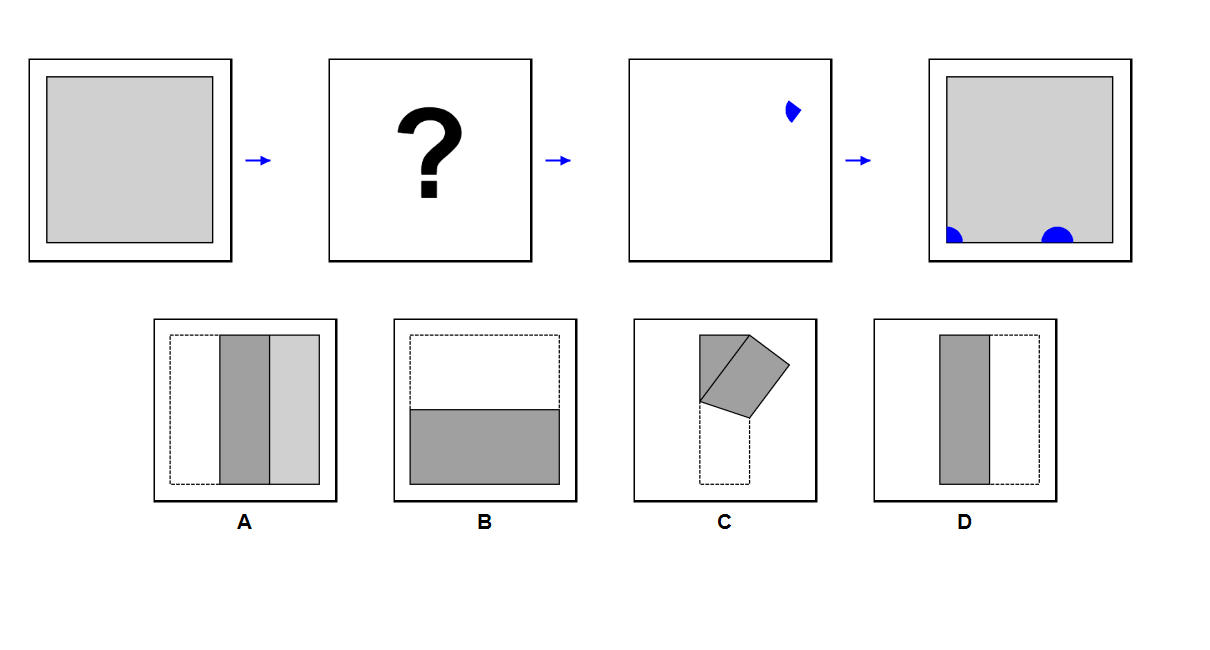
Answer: B